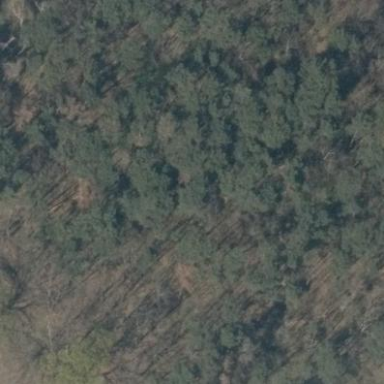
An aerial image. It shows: Forest area.